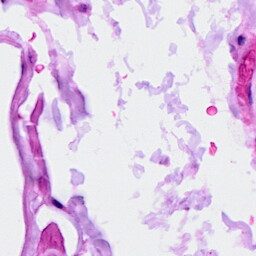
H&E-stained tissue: Breast